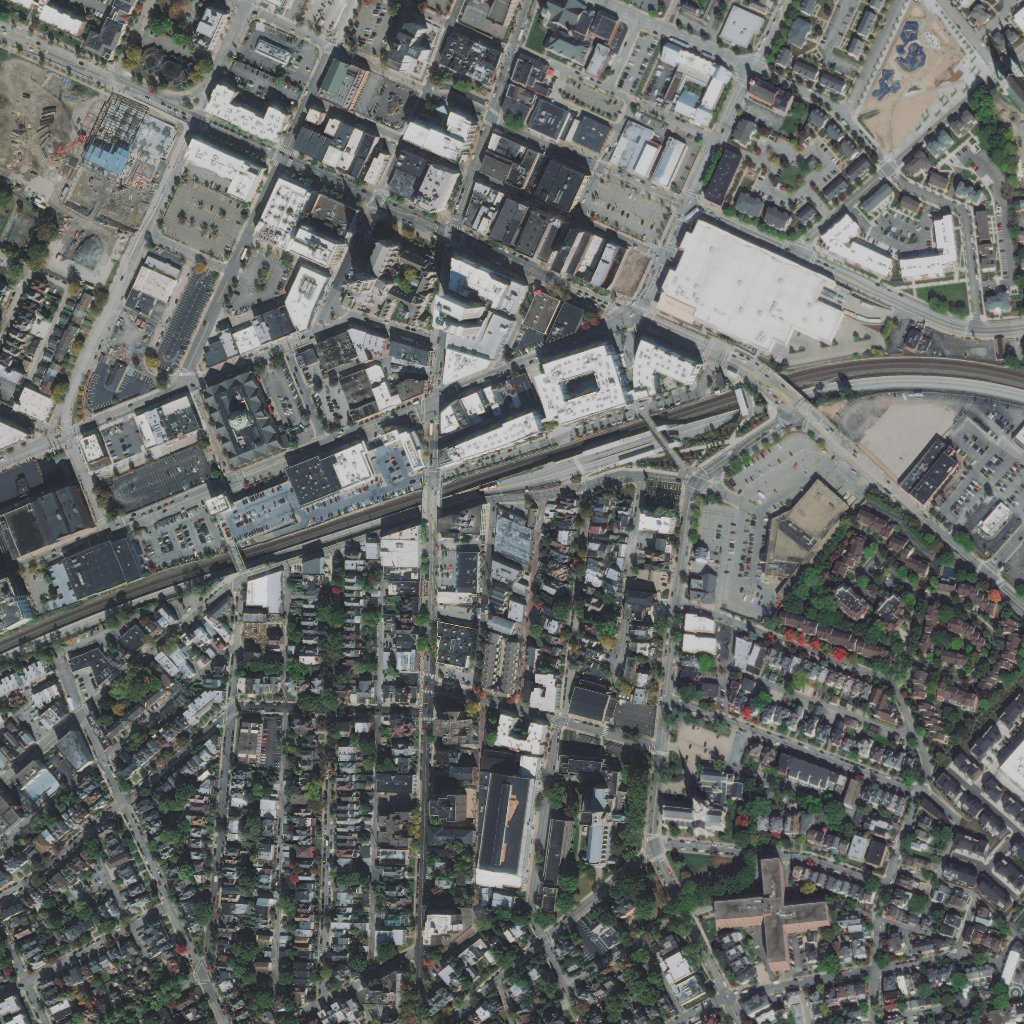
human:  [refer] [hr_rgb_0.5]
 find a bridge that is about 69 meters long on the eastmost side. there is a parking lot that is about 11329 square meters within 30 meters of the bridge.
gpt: <box>[[73, 35, 78, 40, 0]]</box>

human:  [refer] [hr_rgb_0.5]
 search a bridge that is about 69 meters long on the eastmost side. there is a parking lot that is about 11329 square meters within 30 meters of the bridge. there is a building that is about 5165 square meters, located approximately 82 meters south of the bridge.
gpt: <box>[[71, 34, 77, 39, 0]]</box>

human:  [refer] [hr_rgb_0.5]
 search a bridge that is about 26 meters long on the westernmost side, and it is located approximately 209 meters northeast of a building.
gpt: <box>[[22, 53, 24, 56, 0]]</box>

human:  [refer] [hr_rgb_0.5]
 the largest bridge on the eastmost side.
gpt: <box>[[72, 34, 78, 40, 0]]</box>